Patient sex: M
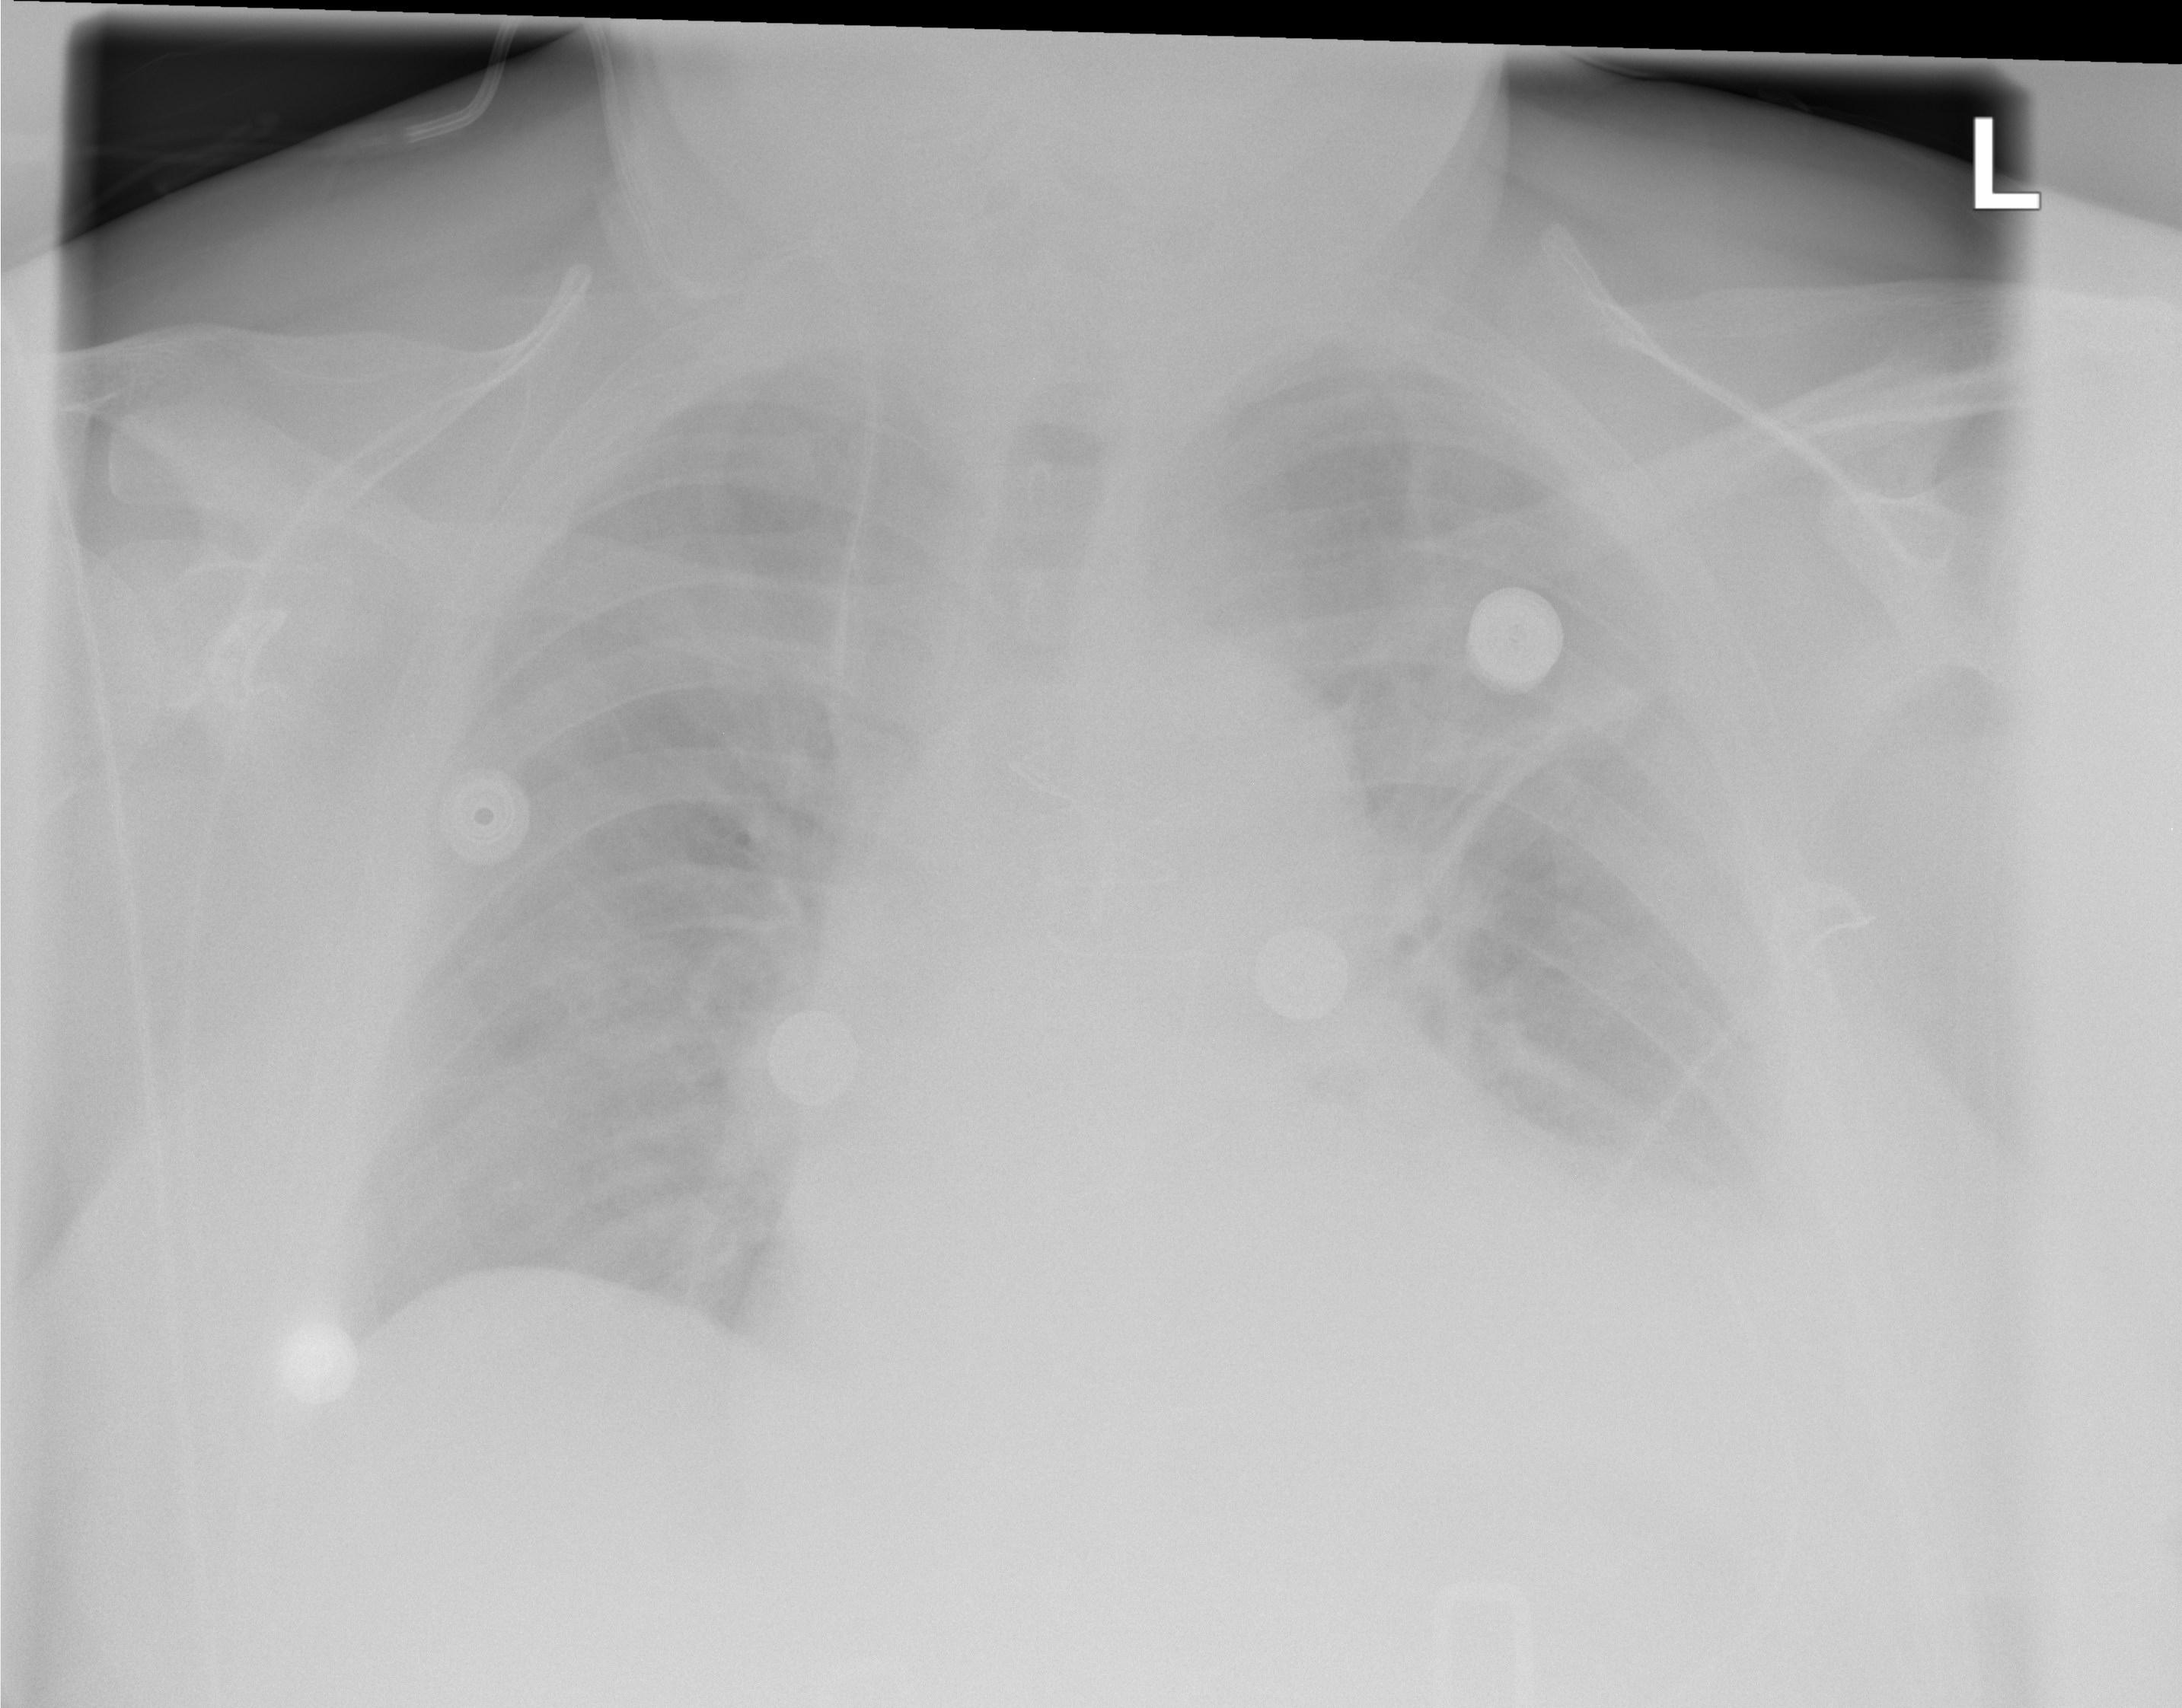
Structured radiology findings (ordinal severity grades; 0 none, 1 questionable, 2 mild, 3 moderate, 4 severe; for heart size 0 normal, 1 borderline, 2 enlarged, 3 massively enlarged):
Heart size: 2
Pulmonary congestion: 2
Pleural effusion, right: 0
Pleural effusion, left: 2
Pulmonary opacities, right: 0
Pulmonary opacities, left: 1
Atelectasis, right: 0
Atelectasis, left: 2